Question: I borrowed the class below to make a selection area tool for a project. But it has a issue when I try to make a selection when the content is not aligned at top-left, it get my mouse coordinates related to the ScrollPane, but draws over the image - See this SS for better understanding:

:
'''
import java.awt.BorderLayout;
import java.awt.Color;
import java.awt.Dimension;
import java.awt.Graphics2D;
import java.awt.Point;
import java.awt.Rectangle;
import java.awt.Robot;
import java.awt.Toolkit;
import java.awt.event.*;
import java.awt.image.*;
import javax.swing.*;
/** Getting a Rectangle of interest on the screen.
Requires the MotivatedEndUser API - sold separately. */
public class ScreenCaptureRectangle {
Rectangle captureRect;
ScreenCaptureRectangle(final BufferedImage screen) {
final BufferedImage screenCopy = new BufferedImage(screen.getWidth(), screen.getHeight(), screen.getType());
final JLabel screenLabel = new JLabel(new ImageIcon(screenCopy));
JScrollPane screenScroll = new JScrollPane(screenLabel);
screenScroll.setPreferredSize(new Dimension((int)(screen.getWidth()*2), (int)(screen.getHeight()*2)));
JPanel panel = new JPanel(new BorderLayout());
panel.add(screenScroll, BorderLayout.CENTER);
final JLabel selectionLabel = new JLabel("Drag a rectangle in the screen shot!");
panel.add(selectionLabel, BorderLayout.SOUTH);
repaint(screen, screenCopy);
screenLabel.repaint();
screenLabel.addMouseMotionListener(new MouseMotionAdapter() {
Point start = new Point();
@Override
public void mouseMoved(MouseEvent me) {
start = me.getPoint();
repaint(screen, screenCopy);
selectionLabel.setText("Start Point: " + start);
screenLabel.repaint();
}
@Override
public void mouseDragged(MouseEvent me) {
Point end = me.getPoint();
captureRect = new Rectangle(start, new Dimension(end.x-start.x, end.y-start.y));
repaint(screen, screenCopy);
screenLabel.repaint();
selectionLabel.setText("Rectangle: " + captureRect);
}
});
JOptionPane.showMessageDialog(null, panel);
System.out.println("Rectangle of interest: " + captureRect);
}
public void repaint(BufferedImage orig, BufferedImage copy) {
Graphics2D g = copy.createGraphics();
g.drawImage(orig,0,0, null);
if (captureRect!=null) {
g.setColor(Color.RED);
g.draw(captureRect);
g.setColor(new Color(255,255,255,150));
g.fill(captureRect);
}
g.dispose();
}
public static void main(String[] args) throws Exception {
Robot robot = new Robot();
final Dimension screenSize = Toolkit.getDefaultToolkit().getScreenSize();
final BufferedImage screen = robot.createScreenCapture(new Rectangle(300,0,300,300));
SwingUtilities.invokeLater(new Runnable() {
public void run() {
new ScreenCaptureRectangle(screen);
}
});
}
}
'''
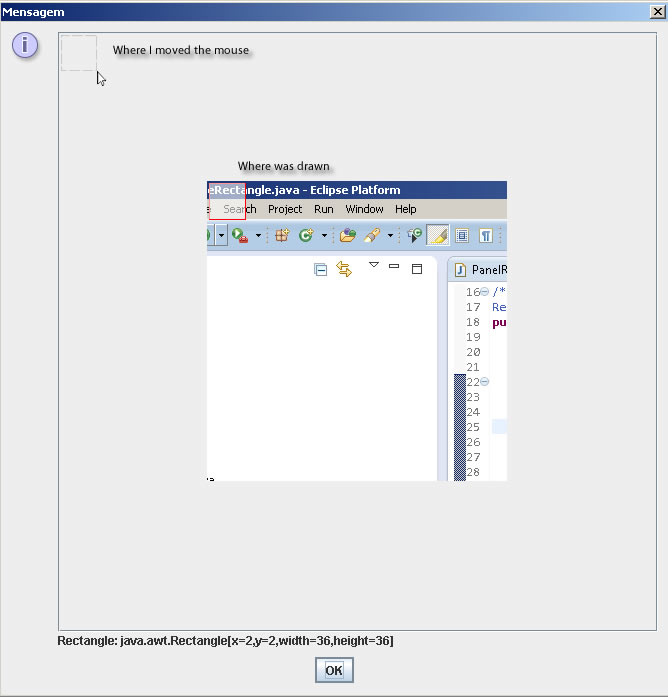
Answer: I think you have problems because you are attempting to center the image in the panel.
The easiest solution is to make sure the image is painted from the top/left of the panel:
'''
final JLabel screenLabel = new JLabel(new ImageIcon(screenCopy));
screenLabel.setHorizontalAlignment(JLabel.LEFT);
screenLabel.setVerticalAlignment(JLabel.TOP);
'''